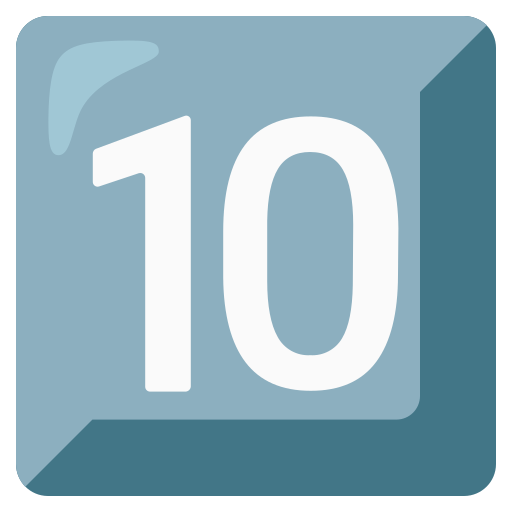
Emoji: 🔟